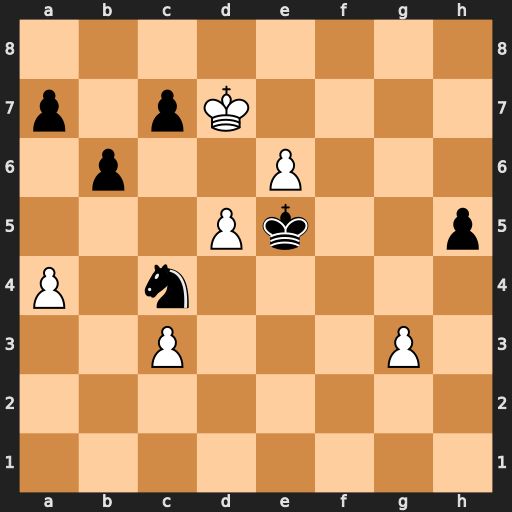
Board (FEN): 8/p1pK4/1p2P3/3Pk2p/P1n5/2P3P1/8/8
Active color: w
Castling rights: -
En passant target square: -
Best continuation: e7 Nd6 c4